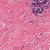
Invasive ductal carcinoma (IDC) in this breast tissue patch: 0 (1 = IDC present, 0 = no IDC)